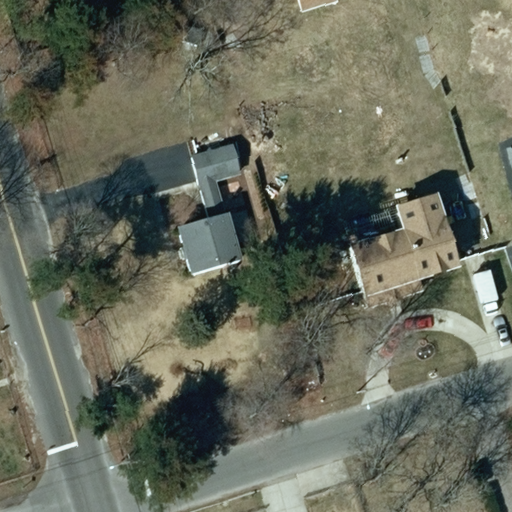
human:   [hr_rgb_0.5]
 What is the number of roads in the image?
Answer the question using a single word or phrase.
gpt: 2

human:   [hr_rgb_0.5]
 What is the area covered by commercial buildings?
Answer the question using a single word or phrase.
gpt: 0m2

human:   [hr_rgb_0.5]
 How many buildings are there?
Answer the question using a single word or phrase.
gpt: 4

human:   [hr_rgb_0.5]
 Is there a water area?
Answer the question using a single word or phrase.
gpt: no

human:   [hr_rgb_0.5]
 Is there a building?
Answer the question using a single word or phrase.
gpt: yes

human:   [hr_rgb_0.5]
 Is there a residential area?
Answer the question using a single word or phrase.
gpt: yes

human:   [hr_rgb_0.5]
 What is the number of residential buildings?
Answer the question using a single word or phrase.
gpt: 3

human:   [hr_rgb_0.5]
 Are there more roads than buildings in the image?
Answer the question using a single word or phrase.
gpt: no

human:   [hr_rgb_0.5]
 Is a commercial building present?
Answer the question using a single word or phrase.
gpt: no

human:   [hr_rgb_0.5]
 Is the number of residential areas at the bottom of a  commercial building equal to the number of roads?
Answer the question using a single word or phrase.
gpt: no

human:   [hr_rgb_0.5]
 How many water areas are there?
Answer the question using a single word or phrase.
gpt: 0

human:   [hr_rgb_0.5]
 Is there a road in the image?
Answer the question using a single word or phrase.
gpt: yes

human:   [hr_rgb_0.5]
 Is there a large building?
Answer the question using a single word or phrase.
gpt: no

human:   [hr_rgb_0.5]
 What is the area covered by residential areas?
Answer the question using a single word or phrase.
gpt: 10621m2

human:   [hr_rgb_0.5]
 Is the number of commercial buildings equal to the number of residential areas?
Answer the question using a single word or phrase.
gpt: no

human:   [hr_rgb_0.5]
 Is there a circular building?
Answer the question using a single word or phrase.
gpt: no

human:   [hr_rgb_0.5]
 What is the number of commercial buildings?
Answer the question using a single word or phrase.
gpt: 0

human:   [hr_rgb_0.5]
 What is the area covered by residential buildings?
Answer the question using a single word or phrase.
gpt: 1001m2

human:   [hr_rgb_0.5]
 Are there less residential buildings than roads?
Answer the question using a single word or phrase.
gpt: no

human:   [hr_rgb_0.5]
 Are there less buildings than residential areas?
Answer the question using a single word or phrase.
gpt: no

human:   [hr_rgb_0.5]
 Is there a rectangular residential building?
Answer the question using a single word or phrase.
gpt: yes

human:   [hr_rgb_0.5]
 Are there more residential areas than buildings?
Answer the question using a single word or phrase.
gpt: no

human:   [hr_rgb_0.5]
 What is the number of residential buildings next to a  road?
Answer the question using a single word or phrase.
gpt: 3

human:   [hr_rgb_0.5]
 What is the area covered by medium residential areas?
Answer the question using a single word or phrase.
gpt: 0m2

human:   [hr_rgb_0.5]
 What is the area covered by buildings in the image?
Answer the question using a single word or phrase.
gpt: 1004m2

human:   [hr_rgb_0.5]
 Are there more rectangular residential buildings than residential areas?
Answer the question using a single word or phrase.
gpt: no

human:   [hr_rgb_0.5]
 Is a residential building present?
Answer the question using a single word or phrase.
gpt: yes

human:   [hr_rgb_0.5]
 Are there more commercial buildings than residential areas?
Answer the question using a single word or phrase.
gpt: no

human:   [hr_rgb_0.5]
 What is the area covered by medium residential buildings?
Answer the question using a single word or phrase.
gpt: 1001m2

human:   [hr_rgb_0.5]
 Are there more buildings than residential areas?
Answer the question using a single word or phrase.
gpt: yes

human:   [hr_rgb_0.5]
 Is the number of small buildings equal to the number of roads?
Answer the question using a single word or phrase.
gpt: no

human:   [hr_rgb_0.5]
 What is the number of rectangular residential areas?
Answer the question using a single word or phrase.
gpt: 1

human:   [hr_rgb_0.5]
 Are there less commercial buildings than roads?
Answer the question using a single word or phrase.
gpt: yes

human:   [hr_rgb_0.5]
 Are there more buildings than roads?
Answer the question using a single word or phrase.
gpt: yes

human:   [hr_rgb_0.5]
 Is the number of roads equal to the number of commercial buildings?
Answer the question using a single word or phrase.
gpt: no

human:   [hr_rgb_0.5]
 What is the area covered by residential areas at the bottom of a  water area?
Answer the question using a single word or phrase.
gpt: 0m2

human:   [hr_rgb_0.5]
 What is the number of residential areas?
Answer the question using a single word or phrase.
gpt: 1

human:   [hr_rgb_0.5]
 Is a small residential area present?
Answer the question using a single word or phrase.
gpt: no

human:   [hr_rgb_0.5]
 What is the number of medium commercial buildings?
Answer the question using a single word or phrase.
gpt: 0

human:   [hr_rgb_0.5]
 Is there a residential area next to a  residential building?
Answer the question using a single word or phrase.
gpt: yes

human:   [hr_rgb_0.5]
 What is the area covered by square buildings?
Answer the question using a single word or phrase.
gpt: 0m2

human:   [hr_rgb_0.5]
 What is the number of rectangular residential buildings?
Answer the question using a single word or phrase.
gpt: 1

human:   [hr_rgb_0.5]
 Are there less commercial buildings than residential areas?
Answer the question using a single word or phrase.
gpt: yes

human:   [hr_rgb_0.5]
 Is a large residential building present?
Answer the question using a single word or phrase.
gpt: no

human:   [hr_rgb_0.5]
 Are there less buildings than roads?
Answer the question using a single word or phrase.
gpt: no

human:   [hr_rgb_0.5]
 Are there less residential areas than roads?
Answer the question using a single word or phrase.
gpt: yes

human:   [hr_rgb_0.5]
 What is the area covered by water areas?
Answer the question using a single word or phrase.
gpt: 0m2

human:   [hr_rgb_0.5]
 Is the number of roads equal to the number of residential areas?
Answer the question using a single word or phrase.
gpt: no

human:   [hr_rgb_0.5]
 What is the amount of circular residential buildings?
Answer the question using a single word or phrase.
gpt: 0

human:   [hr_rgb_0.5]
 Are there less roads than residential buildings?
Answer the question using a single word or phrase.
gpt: yes

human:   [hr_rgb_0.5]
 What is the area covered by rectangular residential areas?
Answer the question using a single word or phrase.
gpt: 10621m2

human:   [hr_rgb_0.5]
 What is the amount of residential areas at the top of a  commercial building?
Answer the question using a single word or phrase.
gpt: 0

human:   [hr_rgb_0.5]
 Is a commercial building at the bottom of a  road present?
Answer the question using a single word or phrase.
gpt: no

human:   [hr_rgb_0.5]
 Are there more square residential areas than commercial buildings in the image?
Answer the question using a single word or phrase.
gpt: no

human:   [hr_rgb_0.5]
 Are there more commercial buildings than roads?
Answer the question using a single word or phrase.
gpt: no

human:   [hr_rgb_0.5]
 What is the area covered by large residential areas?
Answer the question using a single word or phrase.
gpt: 10621m2

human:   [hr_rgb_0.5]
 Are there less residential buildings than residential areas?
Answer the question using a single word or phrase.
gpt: no

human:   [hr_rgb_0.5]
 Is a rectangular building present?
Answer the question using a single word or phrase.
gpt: yes

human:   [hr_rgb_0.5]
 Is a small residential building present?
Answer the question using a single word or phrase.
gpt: no

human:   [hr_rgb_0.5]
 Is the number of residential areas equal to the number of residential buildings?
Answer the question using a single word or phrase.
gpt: no

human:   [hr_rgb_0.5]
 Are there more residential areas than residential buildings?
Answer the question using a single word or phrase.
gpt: no

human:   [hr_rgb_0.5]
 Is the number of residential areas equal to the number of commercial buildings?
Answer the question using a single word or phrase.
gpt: no

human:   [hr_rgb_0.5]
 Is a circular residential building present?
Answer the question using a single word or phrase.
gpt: no

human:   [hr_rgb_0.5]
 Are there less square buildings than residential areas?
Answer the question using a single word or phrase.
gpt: yes